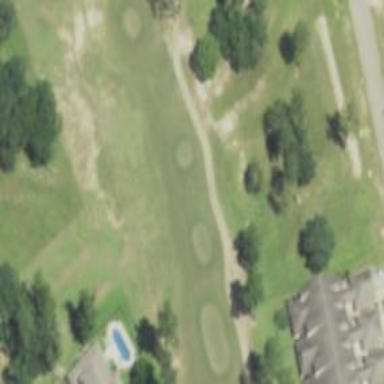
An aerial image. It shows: Path used for both walking and golf.